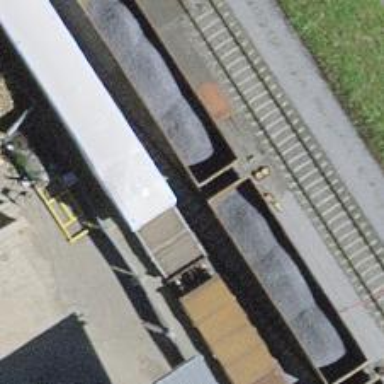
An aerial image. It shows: Railway spur service.